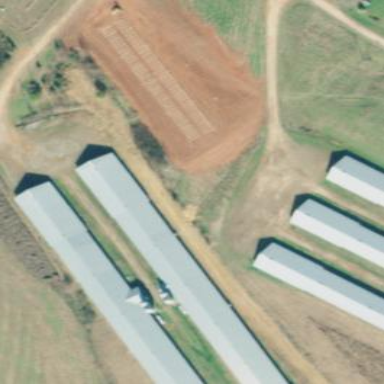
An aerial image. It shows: Poultry house.